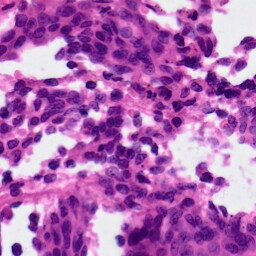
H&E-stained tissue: Ovarian